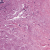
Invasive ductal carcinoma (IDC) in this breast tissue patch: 0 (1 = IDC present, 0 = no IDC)